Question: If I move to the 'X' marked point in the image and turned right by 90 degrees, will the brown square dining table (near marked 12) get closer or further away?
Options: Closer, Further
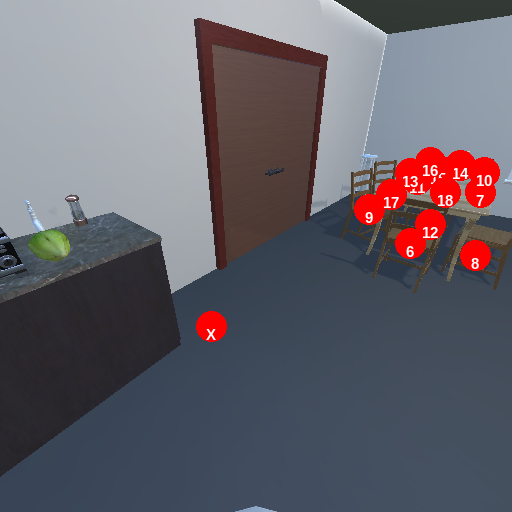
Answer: Closer